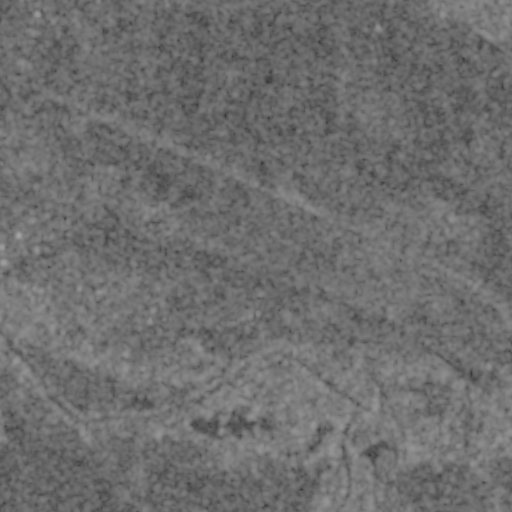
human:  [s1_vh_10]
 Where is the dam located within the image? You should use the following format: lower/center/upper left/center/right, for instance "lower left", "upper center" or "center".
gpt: The dam is located in the center left of the image.
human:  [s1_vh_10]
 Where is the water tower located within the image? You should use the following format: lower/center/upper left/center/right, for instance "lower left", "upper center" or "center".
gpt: The water tower is located in the upper left of the image.
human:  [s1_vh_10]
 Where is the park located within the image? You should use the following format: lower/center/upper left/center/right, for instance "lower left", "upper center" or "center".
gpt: There is no park in the image.

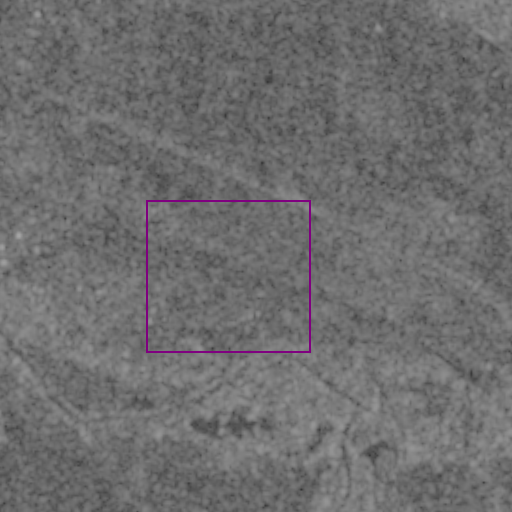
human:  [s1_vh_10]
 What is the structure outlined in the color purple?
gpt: There is no purple outline.
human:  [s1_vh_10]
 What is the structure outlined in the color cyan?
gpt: There is no structure outlined in cyan.